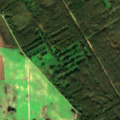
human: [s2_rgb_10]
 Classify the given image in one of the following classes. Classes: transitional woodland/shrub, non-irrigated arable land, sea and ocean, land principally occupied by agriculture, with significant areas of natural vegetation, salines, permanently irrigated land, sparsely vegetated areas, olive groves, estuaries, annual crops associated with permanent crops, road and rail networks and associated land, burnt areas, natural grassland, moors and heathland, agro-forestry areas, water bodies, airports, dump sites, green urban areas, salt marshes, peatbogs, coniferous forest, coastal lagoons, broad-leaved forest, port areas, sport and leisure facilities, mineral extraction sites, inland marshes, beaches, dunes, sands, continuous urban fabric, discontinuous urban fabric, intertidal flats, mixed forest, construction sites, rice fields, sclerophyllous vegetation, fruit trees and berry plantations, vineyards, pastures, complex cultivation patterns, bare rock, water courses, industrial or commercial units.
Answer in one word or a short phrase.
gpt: non-irrigated arable land, transitional woodland/shrub, peatbogs